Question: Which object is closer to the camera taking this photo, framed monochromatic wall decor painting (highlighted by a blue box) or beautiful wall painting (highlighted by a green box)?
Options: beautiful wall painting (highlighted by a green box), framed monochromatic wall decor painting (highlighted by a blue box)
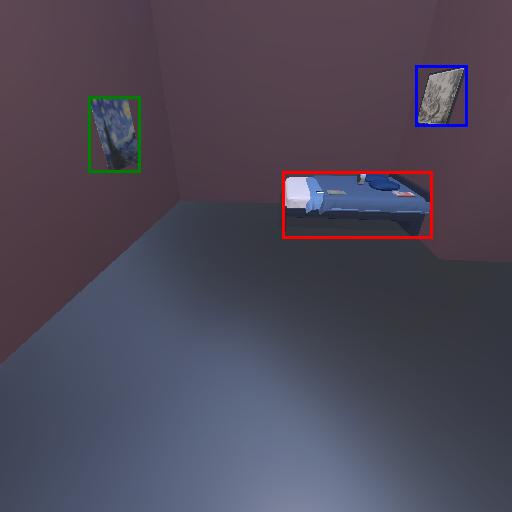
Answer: beautiful wall painting (highlighted by a green box)